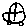
Label: car